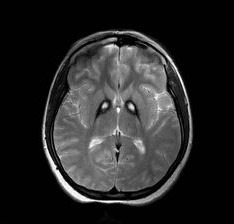
Label: notumor